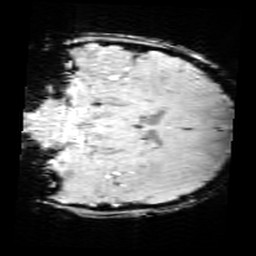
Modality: SWI
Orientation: coronal
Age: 11
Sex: female
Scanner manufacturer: siemens
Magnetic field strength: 3 T
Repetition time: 0.027 s
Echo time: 0.02 s